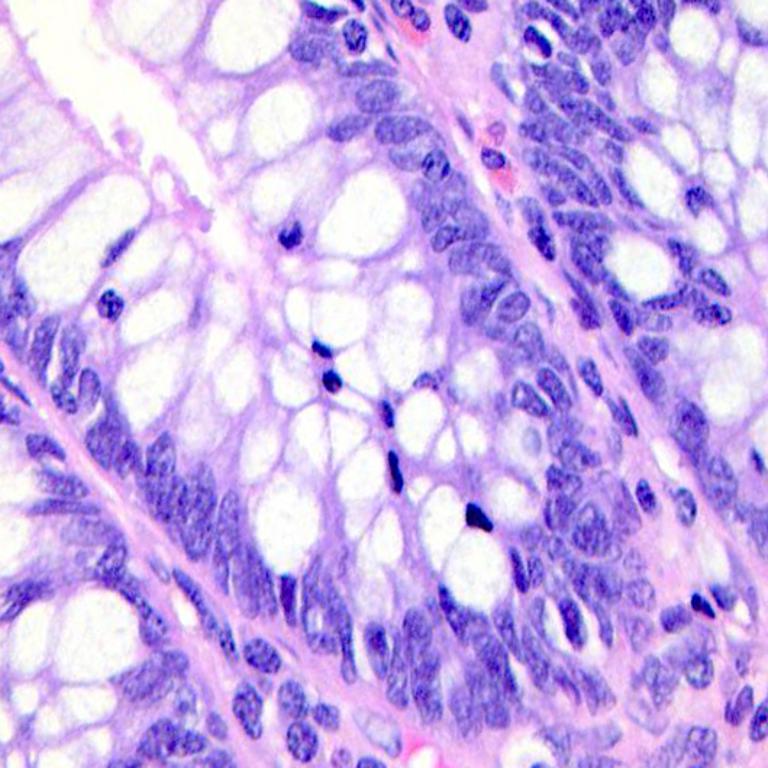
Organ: colon
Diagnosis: benign